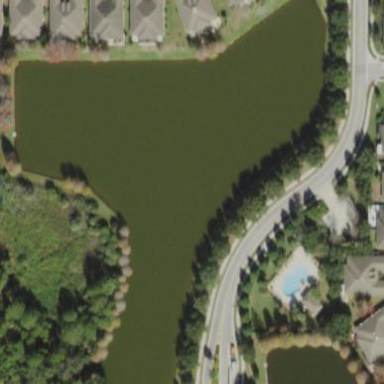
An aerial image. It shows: Pond surrounded by natural water.